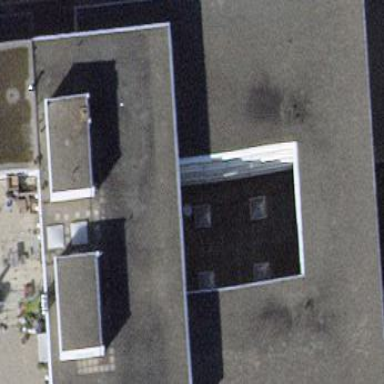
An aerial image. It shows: Commercial building with flat roof.